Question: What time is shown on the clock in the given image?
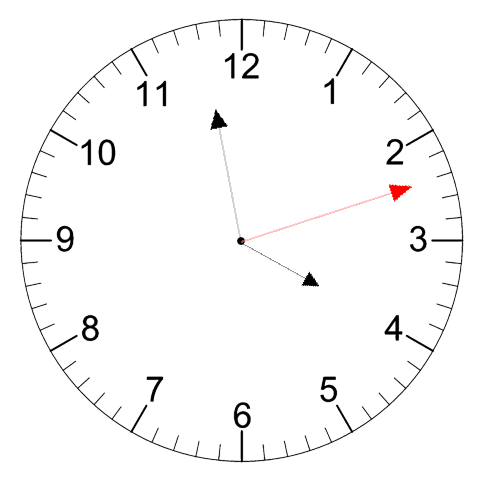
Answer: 03:58:12